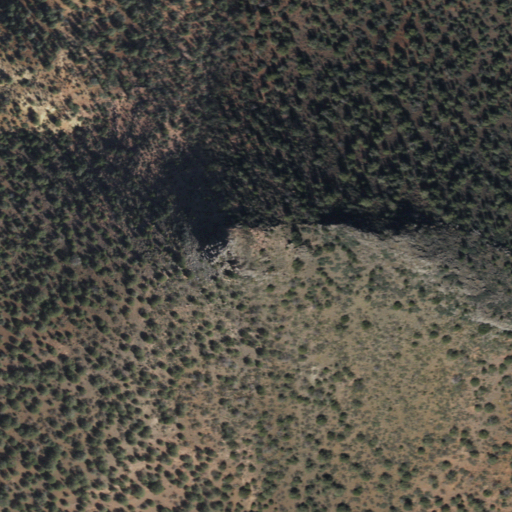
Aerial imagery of mountain in Arizona named Rock Butte containing shrub and evergreen forest